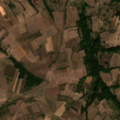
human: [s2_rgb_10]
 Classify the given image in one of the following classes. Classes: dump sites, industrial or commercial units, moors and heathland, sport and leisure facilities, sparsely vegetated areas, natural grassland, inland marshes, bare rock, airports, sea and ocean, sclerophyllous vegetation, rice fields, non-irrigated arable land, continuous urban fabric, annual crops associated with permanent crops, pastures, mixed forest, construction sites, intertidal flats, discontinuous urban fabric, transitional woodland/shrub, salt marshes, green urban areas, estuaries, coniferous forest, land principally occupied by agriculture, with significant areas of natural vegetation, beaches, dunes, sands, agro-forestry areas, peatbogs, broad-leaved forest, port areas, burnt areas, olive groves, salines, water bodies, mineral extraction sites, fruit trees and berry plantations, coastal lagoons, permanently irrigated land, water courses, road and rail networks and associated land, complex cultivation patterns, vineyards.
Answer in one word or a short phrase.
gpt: non-irrigated arable land, complex cultivation patterns, land principally occupied by agriculture, with significant areas of natural vegetation